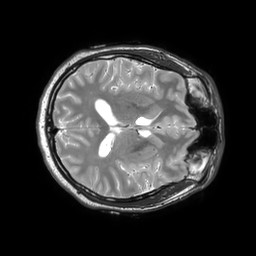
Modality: T2w
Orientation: axial
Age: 24
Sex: male
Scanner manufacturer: philips
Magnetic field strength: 3 T
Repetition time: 3 s
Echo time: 0.08 s